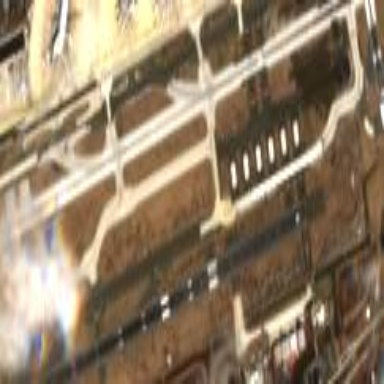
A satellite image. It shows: Area designated as taxiway at the airport.